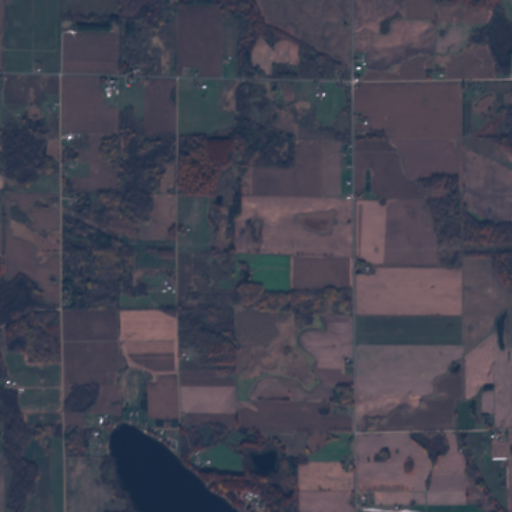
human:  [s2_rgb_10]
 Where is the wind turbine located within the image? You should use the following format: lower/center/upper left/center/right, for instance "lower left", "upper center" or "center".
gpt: The wind turbine is located in the upper left of the image.
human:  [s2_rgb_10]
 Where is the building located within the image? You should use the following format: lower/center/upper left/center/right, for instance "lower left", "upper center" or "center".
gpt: The building is located in the upper right of the image.
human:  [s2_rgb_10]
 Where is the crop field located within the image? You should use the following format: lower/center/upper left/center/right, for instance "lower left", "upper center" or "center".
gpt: There is no crop field in the image.